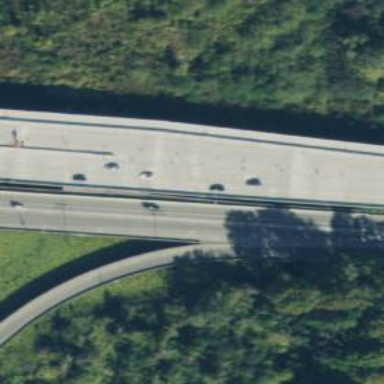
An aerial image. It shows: Historic motorway bridge.